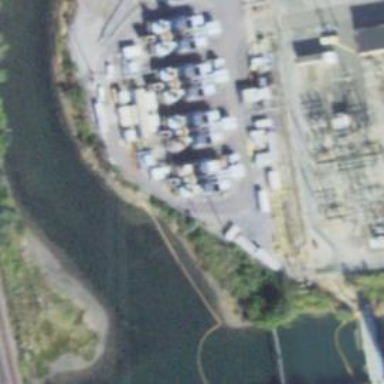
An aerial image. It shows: Gas turbine generator.